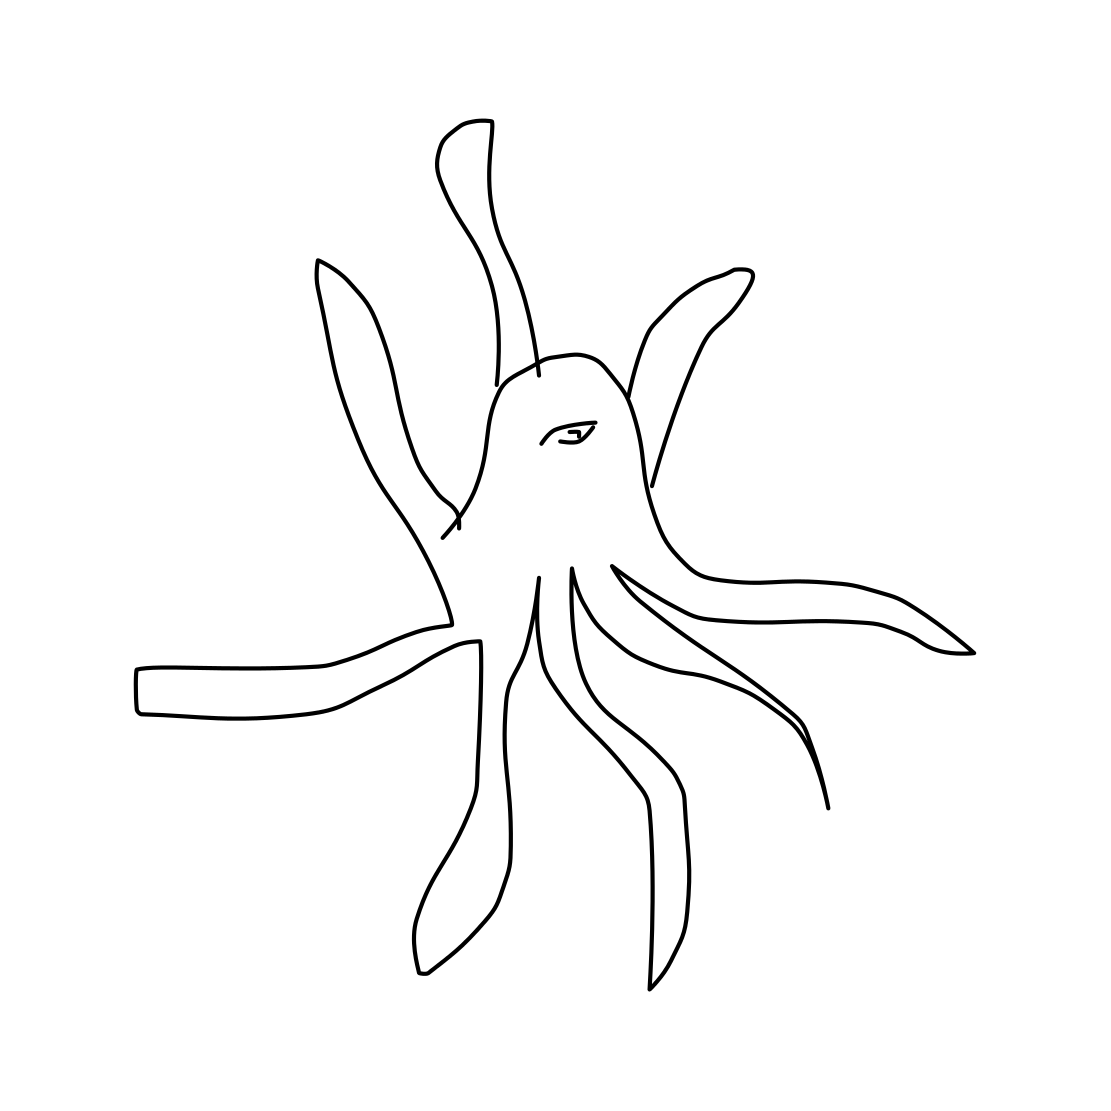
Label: octopus